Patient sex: M
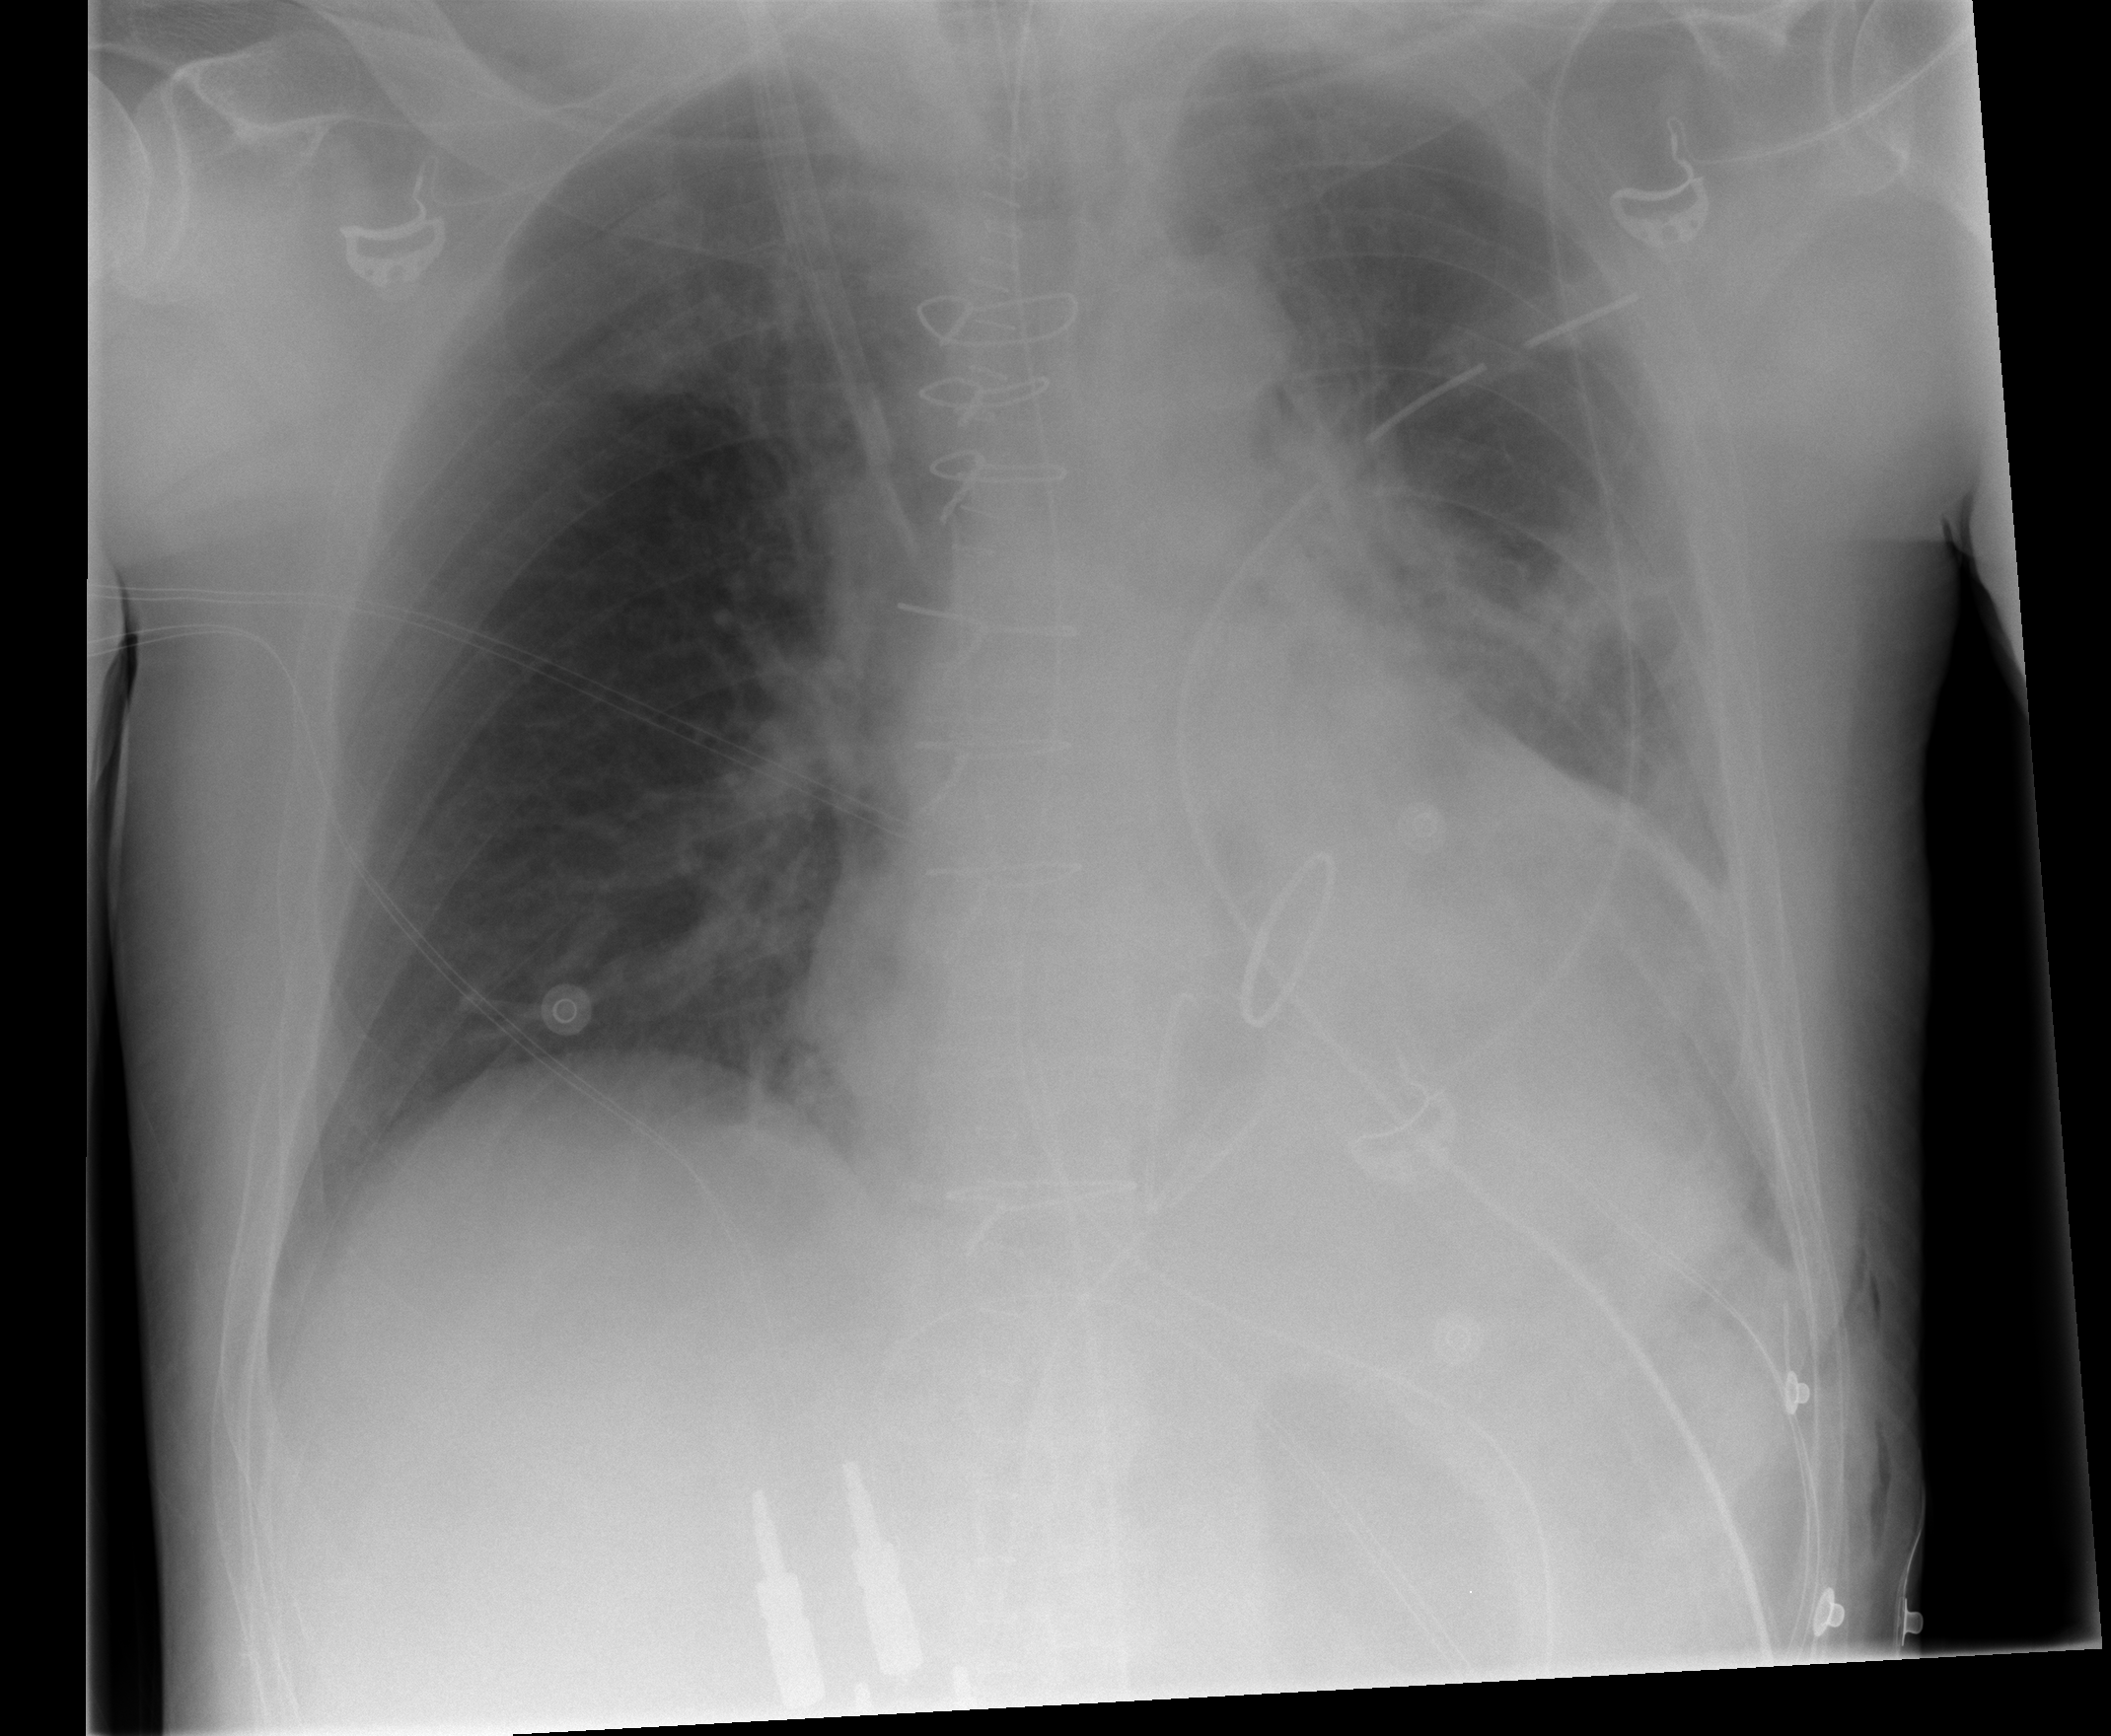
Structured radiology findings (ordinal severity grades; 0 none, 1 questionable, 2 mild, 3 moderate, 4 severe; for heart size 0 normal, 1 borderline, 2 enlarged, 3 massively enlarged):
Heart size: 2
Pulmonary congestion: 2
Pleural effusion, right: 1
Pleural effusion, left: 2
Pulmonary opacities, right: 2
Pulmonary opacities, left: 2
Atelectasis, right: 0
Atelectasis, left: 2